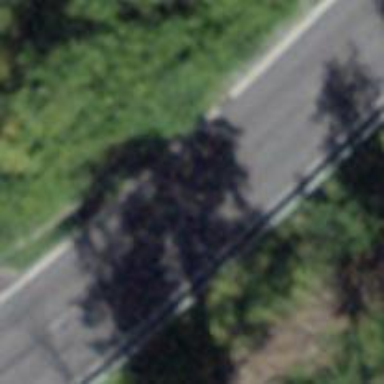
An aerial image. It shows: Primary highway.